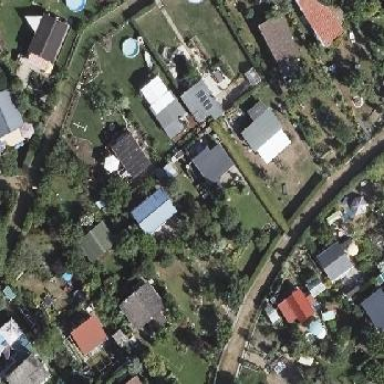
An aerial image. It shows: Plot in the allotments.